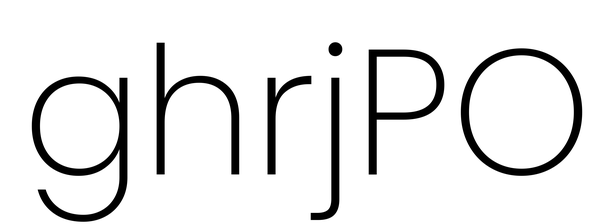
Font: Poppins-ExtraLight